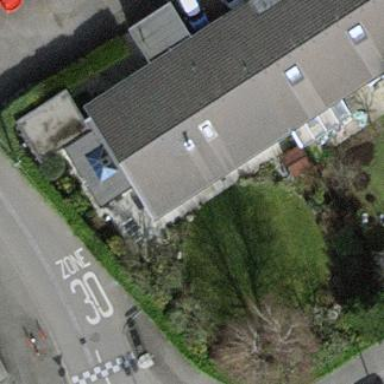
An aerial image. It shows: Garden surrounded by fence.